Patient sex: M
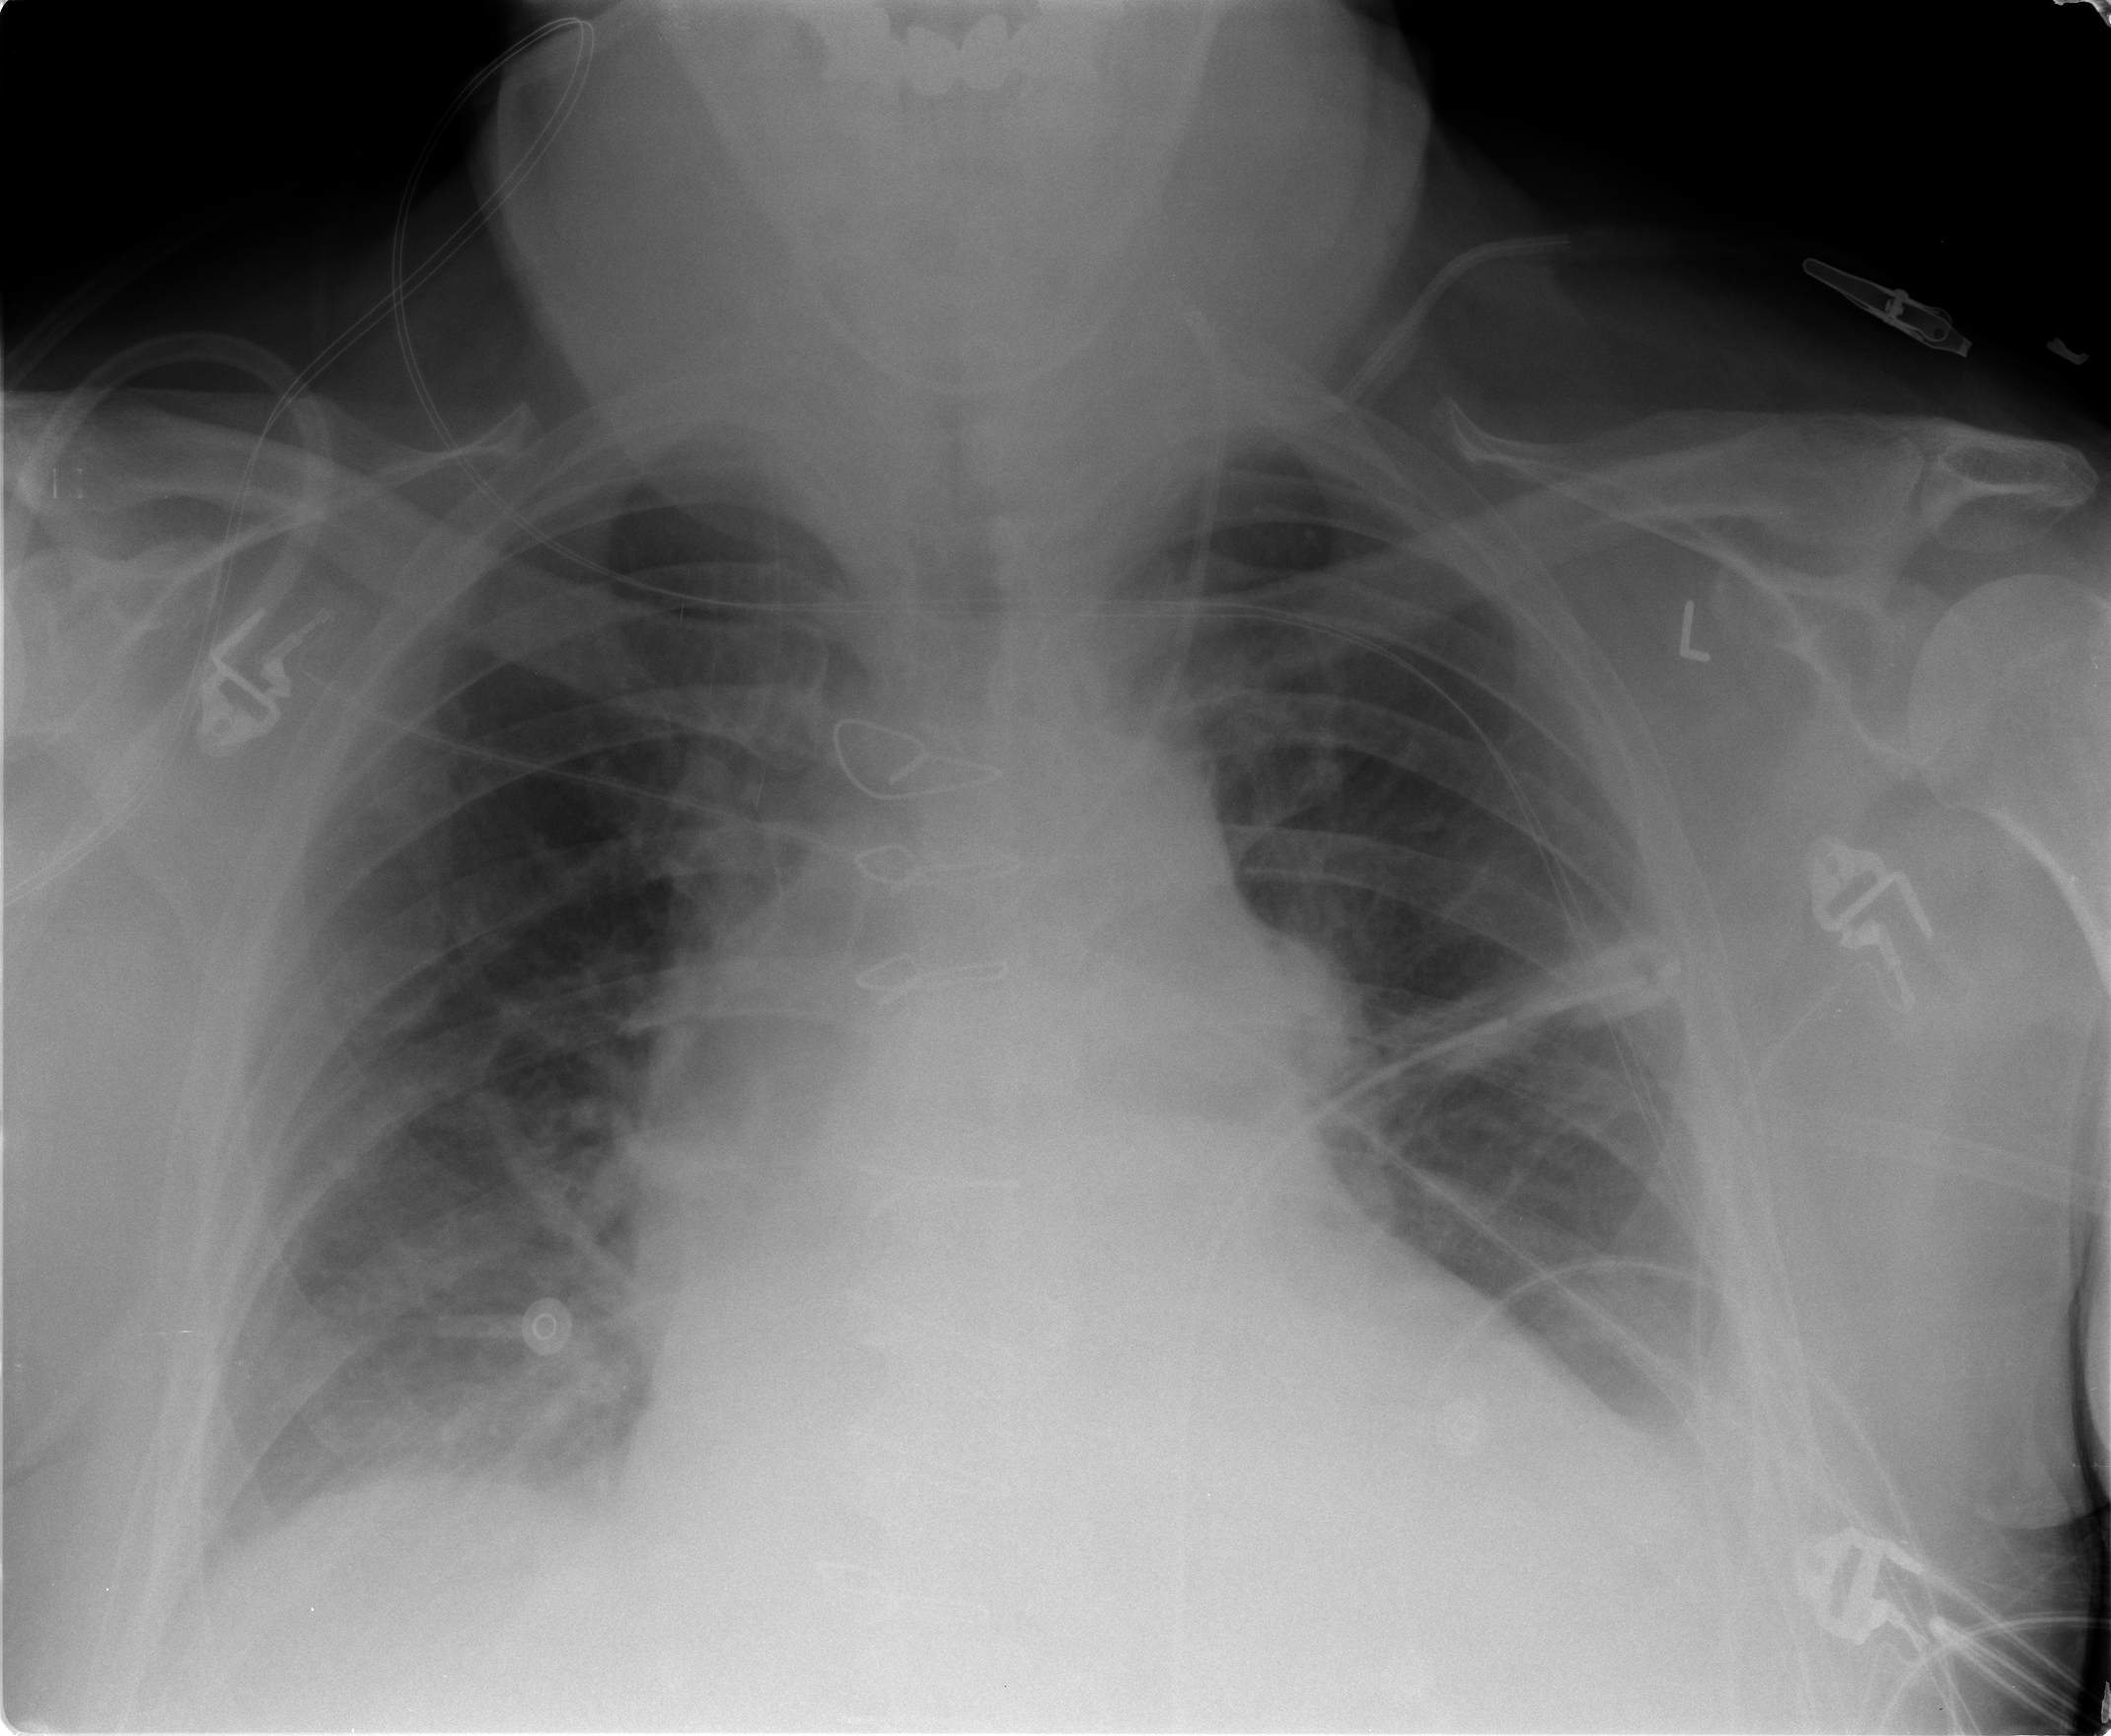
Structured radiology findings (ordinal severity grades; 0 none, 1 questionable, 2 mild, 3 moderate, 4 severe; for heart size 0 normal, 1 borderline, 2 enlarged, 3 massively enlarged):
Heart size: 2
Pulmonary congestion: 0
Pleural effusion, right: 0
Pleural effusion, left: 2
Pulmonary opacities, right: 0
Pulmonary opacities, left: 0
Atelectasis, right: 1
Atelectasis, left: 2